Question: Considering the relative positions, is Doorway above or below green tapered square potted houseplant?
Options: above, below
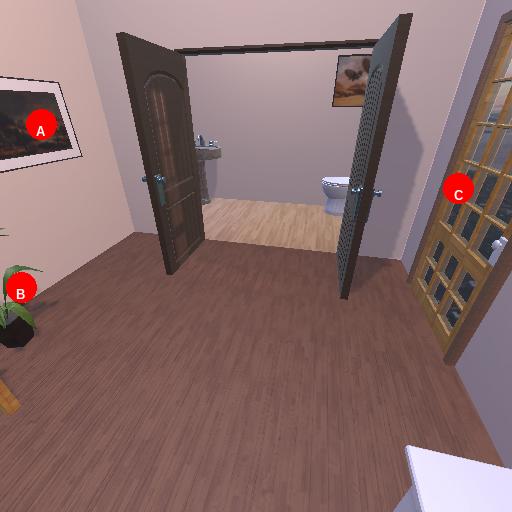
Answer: above